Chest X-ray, AP view. Patient: 32 years old, sex M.
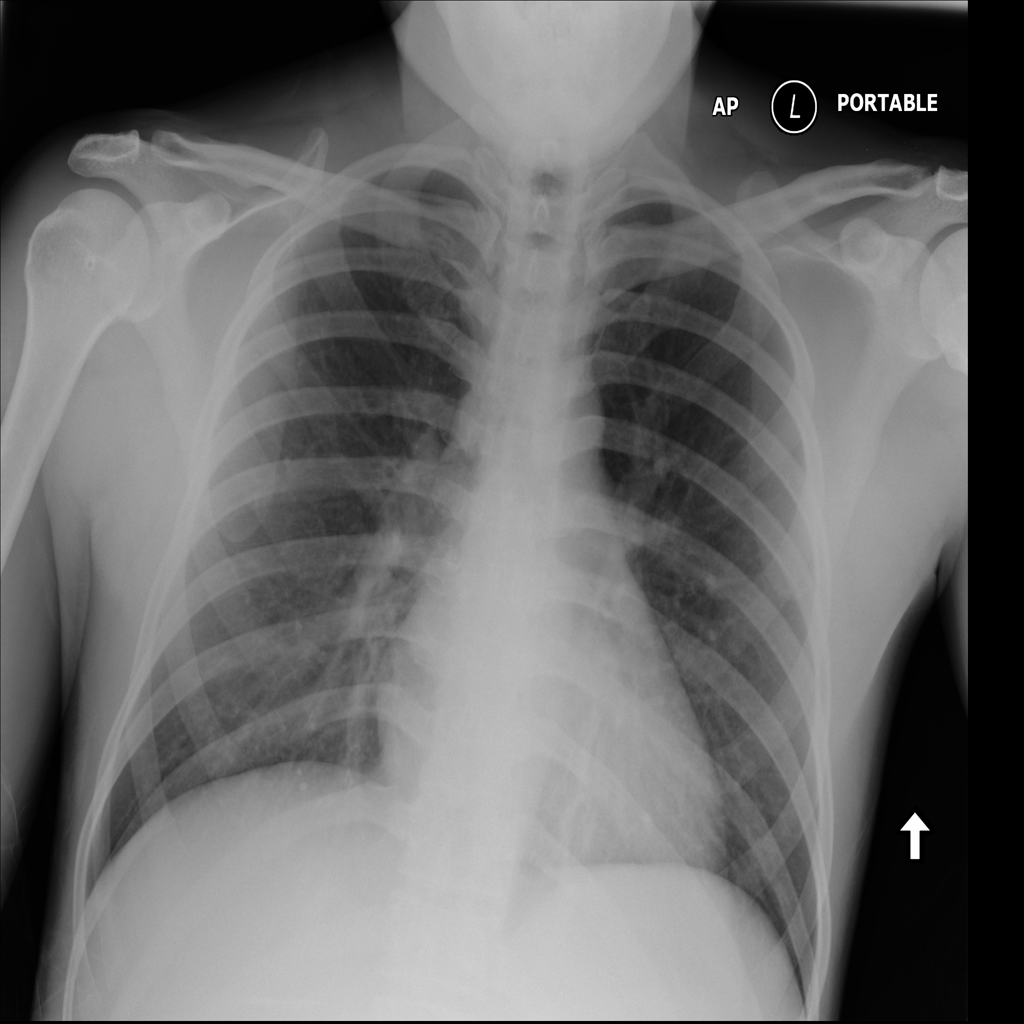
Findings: No Finding